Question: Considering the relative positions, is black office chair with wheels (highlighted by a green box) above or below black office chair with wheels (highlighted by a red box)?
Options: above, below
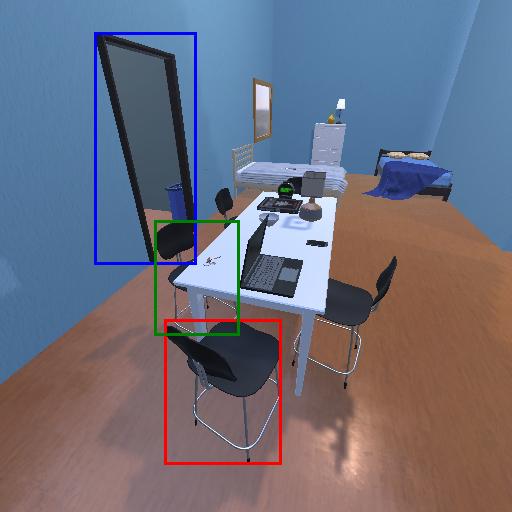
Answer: above